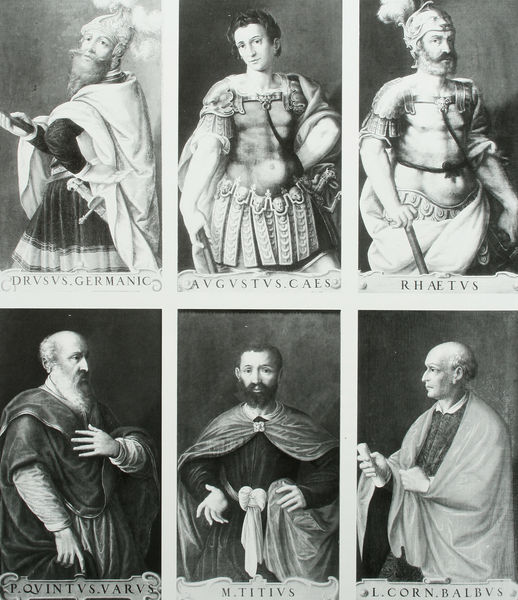
Titel: Die Halbfigurenbilder im südwestlichen Fürstenzimmer
Künstler: Johann König
Standort: Augsburg
Institution: Rathaus
Schlagwörter: gemälde, hand, kämpfer, mann, umhang, weiß, menschen, brust, grau, haar, köpfe, männer, profil, schwarz, tuch, rock, bart, bärte, jung, arme, falten, federn, geschichte, kragen, rahmen, stehen, bildnis, gelehrte, hände, portrait, porträt, gewand, mantel, pose, stehend, gewänder, renaissance, stock, schrift, bilder, fotos, papier, grafik, kaiser, soldaten, glatze, aufrecht, bauch, galerie, schild, panzer, antike, kreuz, porträts, druck, schwarzweiss, druckgrafik, stich, schilder, schwert, schwerter, soldat, helm, kreiger, posieren, herrscher, tizian, bildnisse, portraits, ritter, rüstung, namen, rom, römer, helme, brustpanzer, harnisch, griechen, toga, krieger, feldherr, heilige, sechs, römisch, germania, latein, augustus, caesar, ahnengalerie, fibel, cornelius, germanicus, feldherren, begriffe, quintus, gliedmaßen, stahlstich, ferdern, titus, porträtgalerie, kommandostab, kaiserbildnisse, caesaren, caisar, drusus, imperatoren, rhaetus, titius, varus, plinius